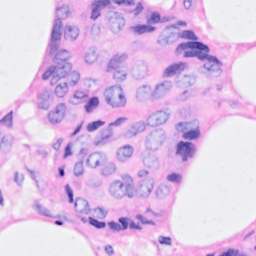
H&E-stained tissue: Breast